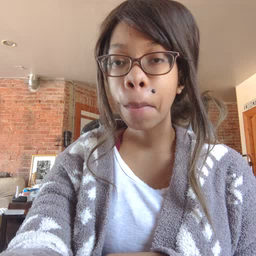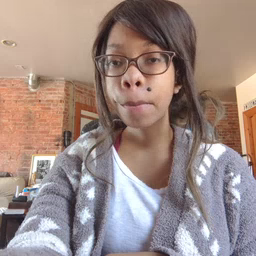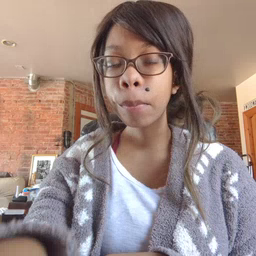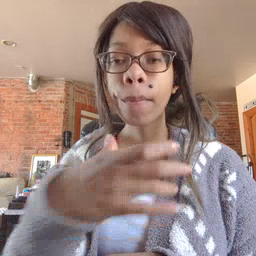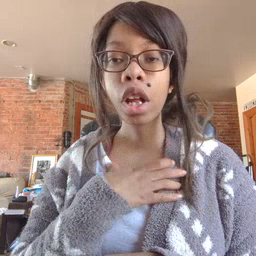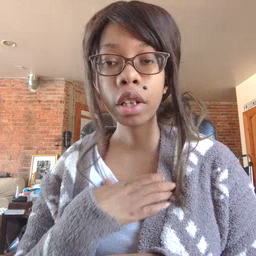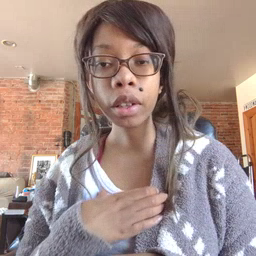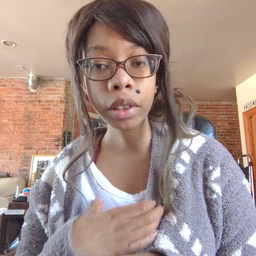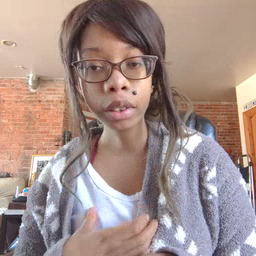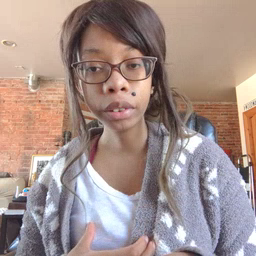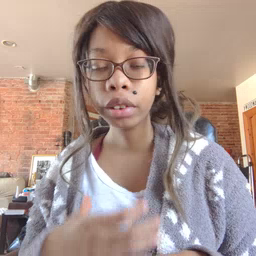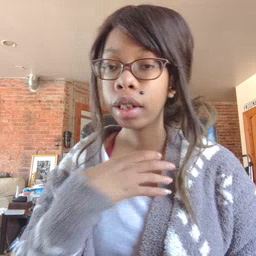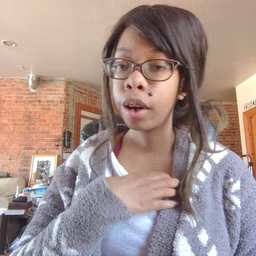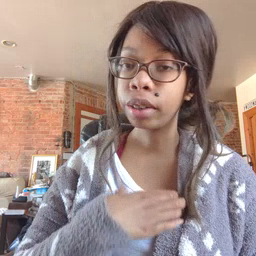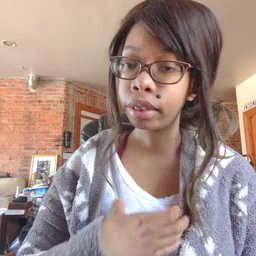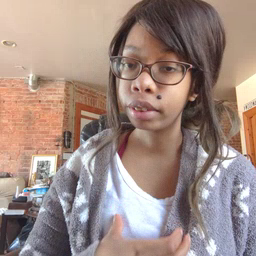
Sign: hungry